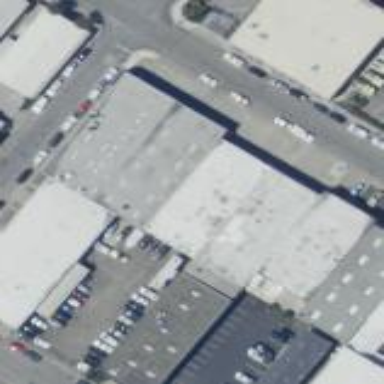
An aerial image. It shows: Industrial building that is car repair shop.